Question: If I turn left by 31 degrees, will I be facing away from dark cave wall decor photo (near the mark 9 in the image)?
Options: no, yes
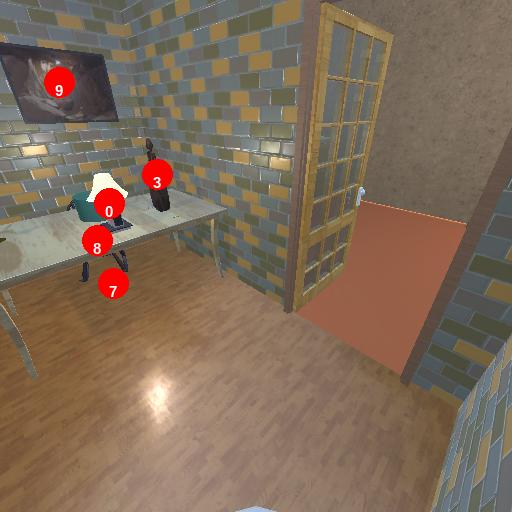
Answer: no